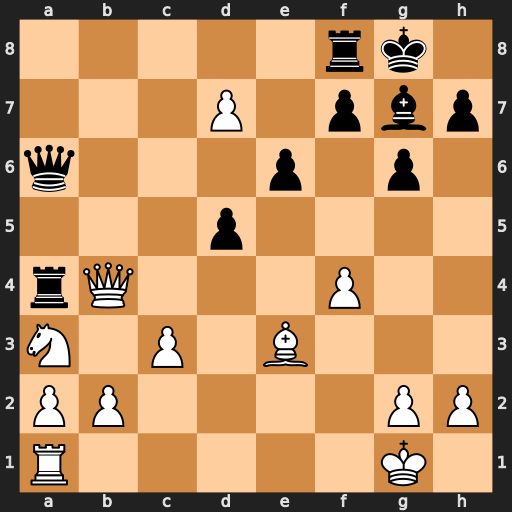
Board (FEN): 5rk1/3P1pbp/q3p1p1/3p4/rQ3P2/N1P1B3/PP4PP/R5K1
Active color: w
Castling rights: -
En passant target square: -
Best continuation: Qxf8+ Bxf8 d8=Q